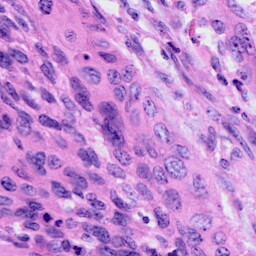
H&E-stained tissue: Cervix